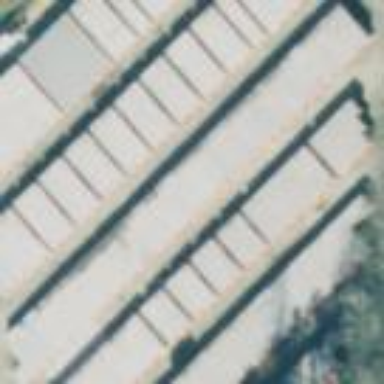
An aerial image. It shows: Warehouse.